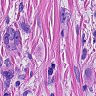
Metastatic tissue present: yes